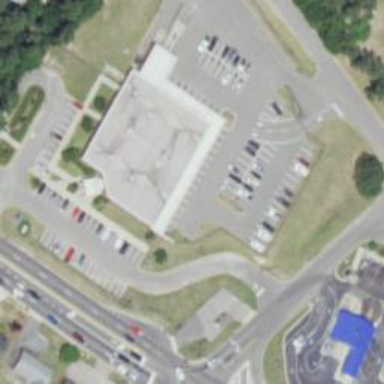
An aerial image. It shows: Post office building.